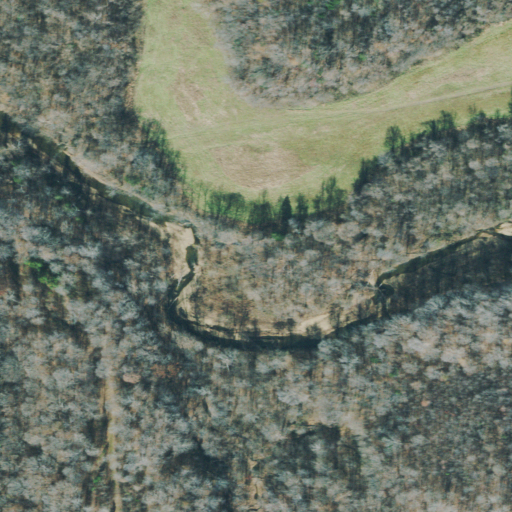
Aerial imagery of valley in Tennessee named Johnson Hollow containing woody wetlands, deciduous forest, cultivated crops, mixed forest, evergreen forest, and pasture